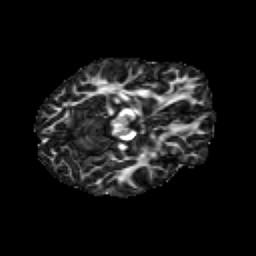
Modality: FA
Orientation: axial
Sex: male
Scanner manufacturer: siemens
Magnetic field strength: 3 T
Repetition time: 5 s
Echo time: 0.071 s